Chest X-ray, AP view. Patient: 5 years old, sex F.
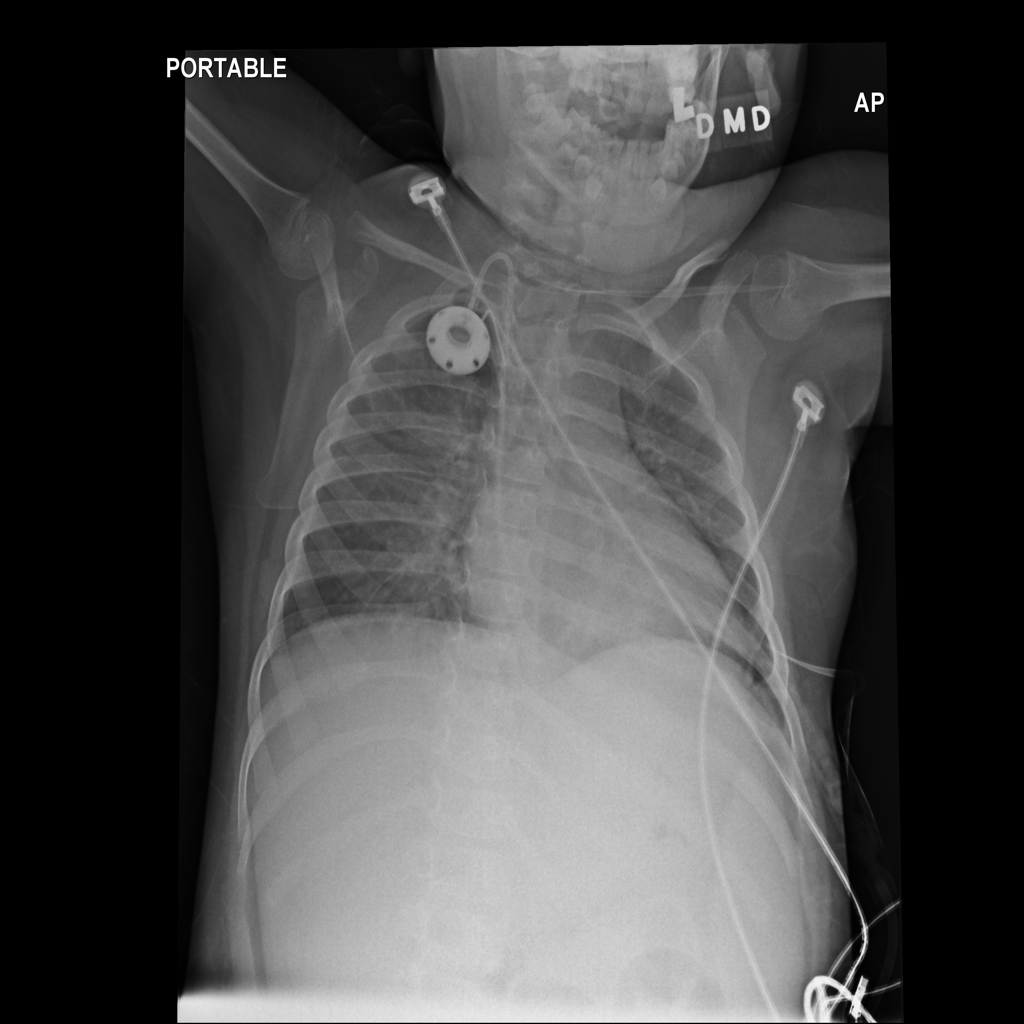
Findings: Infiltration